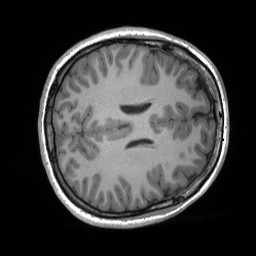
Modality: T1w
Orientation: axial
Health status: ill
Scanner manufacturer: siemens
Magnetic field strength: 3 T
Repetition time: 2.3 s
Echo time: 0.00243 s